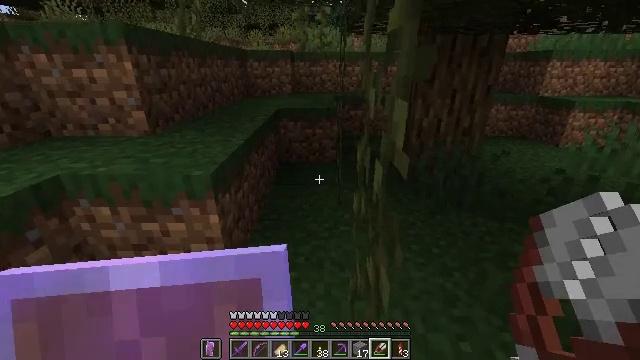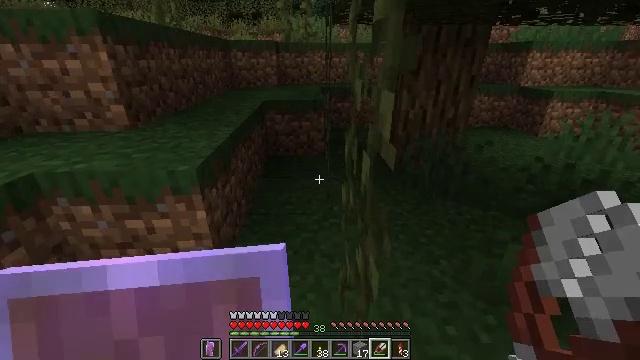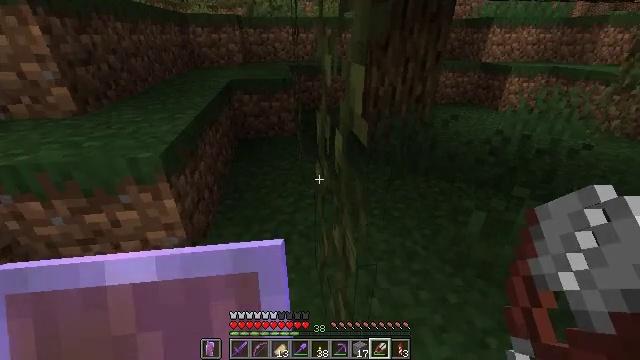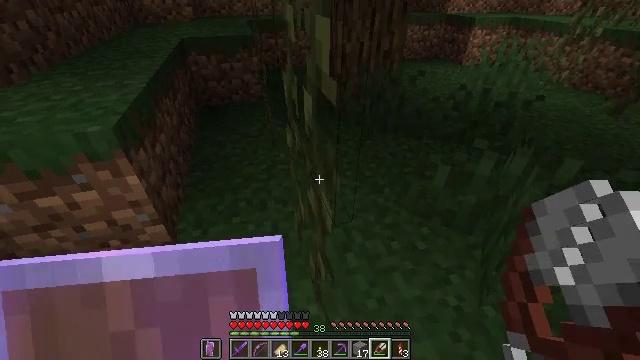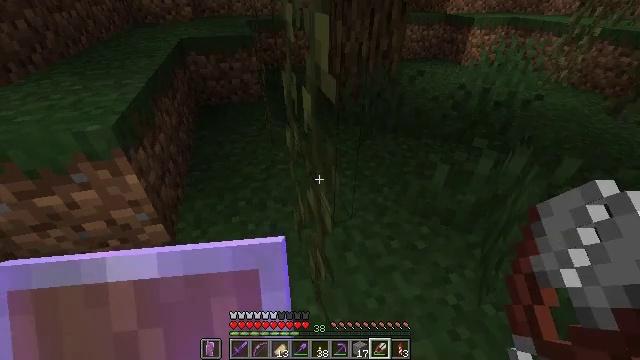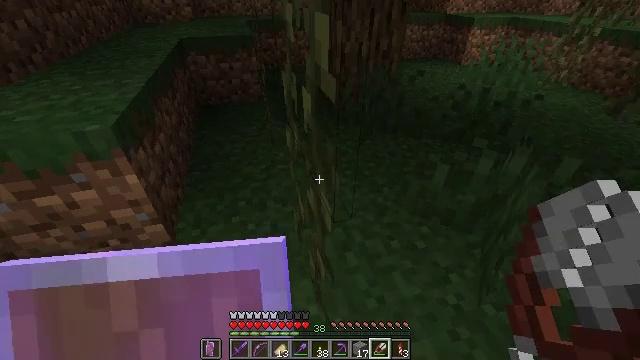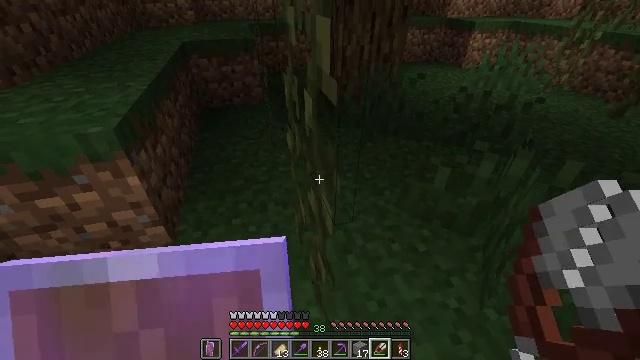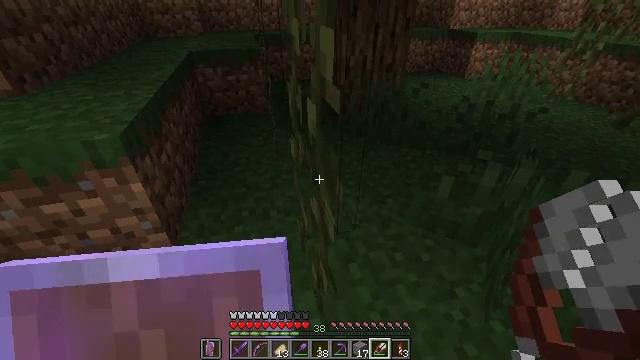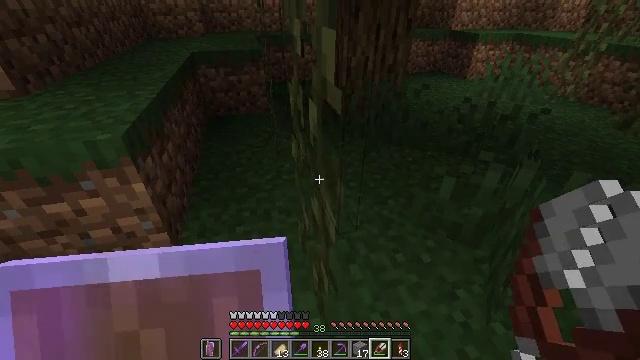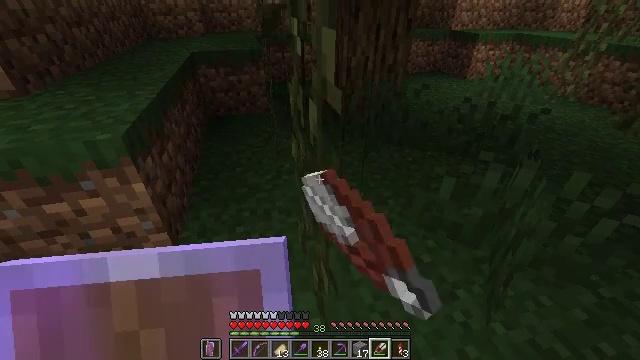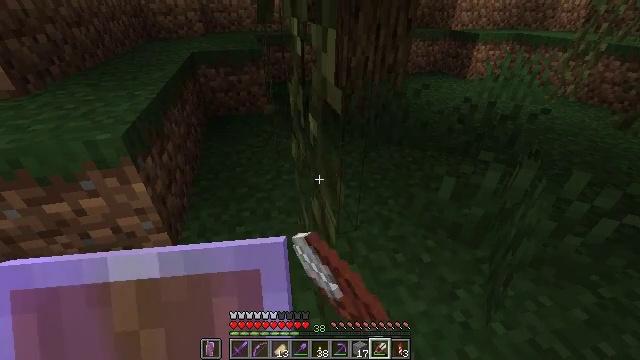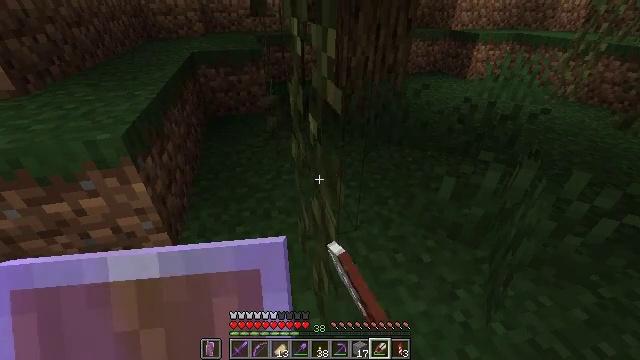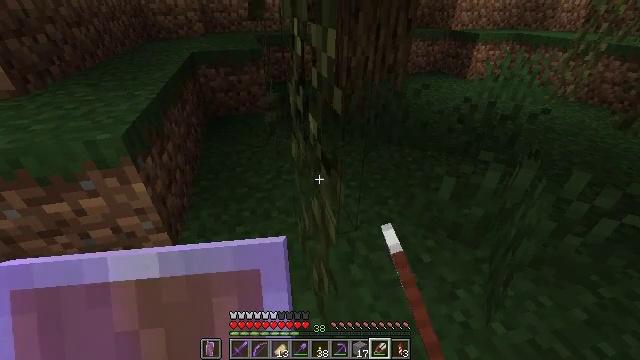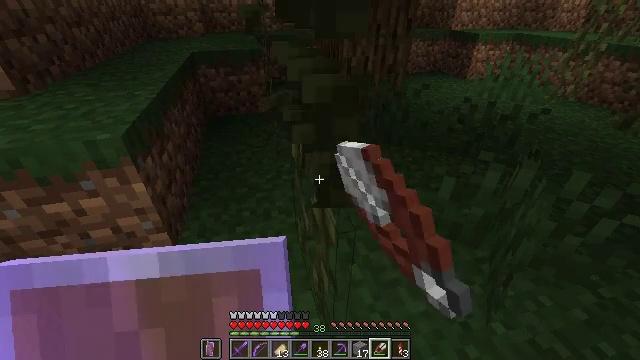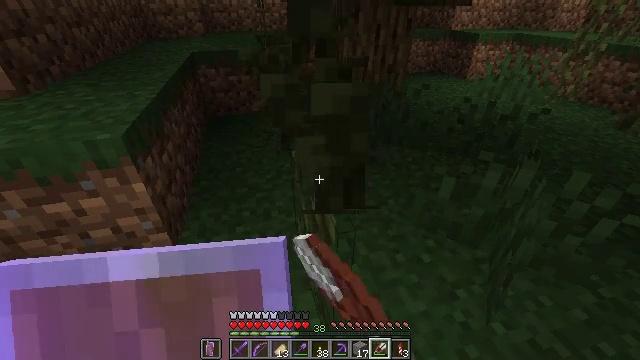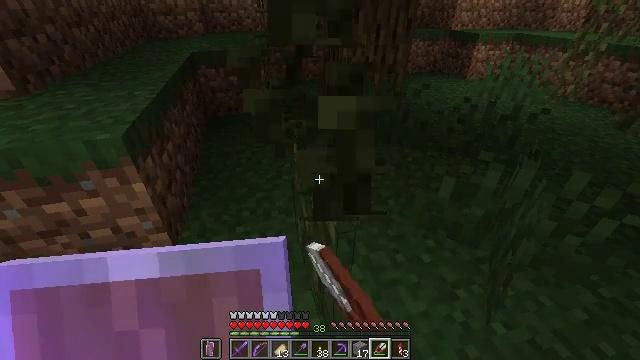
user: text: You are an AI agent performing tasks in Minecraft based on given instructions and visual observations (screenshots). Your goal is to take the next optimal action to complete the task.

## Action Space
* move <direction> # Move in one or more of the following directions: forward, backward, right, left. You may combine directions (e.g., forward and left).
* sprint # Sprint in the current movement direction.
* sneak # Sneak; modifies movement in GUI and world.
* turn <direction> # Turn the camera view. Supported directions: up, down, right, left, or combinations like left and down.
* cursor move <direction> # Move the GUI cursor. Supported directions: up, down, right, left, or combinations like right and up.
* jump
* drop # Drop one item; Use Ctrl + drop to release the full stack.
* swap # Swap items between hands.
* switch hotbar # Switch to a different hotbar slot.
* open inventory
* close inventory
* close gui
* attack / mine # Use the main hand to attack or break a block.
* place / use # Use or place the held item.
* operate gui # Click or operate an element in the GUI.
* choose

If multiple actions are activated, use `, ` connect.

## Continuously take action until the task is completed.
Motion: motion action
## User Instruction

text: Retrieve vines from walls or cliffs.
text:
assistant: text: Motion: turn right and down
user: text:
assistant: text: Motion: turn right and down
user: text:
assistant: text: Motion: turn right and down
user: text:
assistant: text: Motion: no_op
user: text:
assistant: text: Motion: no_op
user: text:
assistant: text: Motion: no_op
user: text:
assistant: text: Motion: turn up
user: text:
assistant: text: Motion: attack / mine
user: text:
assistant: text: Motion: attack / mine
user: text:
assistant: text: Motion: attack / mine
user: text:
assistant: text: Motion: attack / mine
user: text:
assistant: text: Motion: attack / mine
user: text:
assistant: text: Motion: attack / mine
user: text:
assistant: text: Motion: attack / mine
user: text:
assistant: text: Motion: attack / mine
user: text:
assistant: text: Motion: attack / mine
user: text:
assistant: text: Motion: attack / mine
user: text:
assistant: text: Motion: attack / mine
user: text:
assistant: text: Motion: attack / mine
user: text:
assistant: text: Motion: attack / mine
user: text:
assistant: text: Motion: attack / mine
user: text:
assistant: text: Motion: attack / mine
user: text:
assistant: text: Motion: attack / mine
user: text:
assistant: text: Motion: attack / mine
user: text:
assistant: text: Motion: attack / mine
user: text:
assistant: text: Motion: attack / mine
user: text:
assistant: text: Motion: turn left and up, attack / mine
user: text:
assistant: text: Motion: turn left and up
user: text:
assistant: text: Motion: move forward, turn left and up
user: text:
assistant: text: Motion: move forward, turn left and up